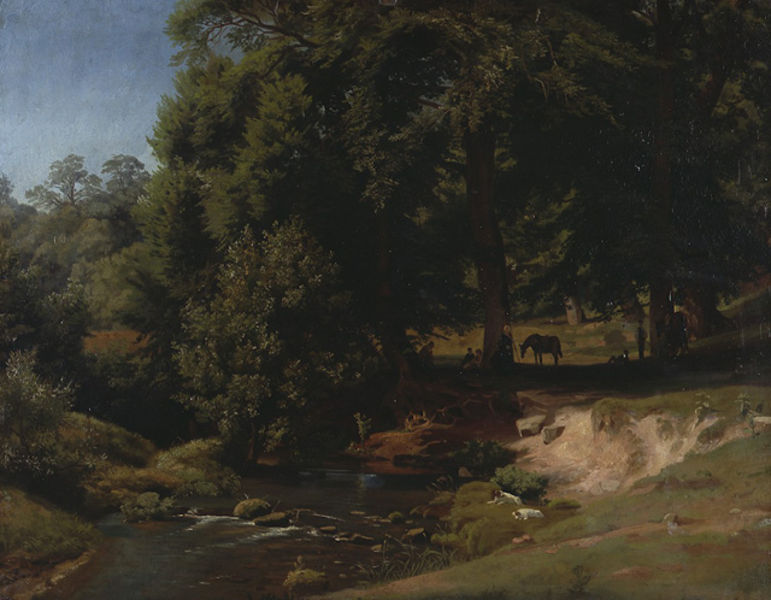
Titel: An der Alb I (mit rastenden Reitern)
Künstler: Johann Wilhelm Schirmer
Standort: Karlsruhe
Institution: Staatliche Kunsthalle Karlsruhe
Schlagwörter: blue, men, oil, people, red, white, women, afternoon, figures, green, group, painting, sit, sitting, woman, yellow, brown, plant, wood, cliff, horses, man, rock, rocks, sky, stone, tree, field, hills, lake, landscape, nature, sand, shore, water, sun, trees, village, brook, forest, grass, light, peaceful, river, stream, bushes, plants, shadow, realism, animals, dog, dogs, birds, romantic, romanticism, couple, wet, scene, love, corot, dirt, outside, sunny, day, human, männer, leaves, pastoral, trunk, photographic, family, bend, silouette, fluss, animal, bush, horse, pond, river bank, staffage, branches, shrub, leaf, outdoors, steam, lying, resting, shade, shadows, canvas, paint, leave, shrubs, graze, bank, humans, land, waterfall, landschaft, stones, hors, standing, fox, rest, break, woods, date, countryside, picnic, banks, riverside, relax, relaz, foliage, ride, idyll, picknick, rapids, ripples, rider, idyllic, serene, scenery, hunting, sex, hunt, creek, eighteenth century, rousseau, snad, laying, rustic, sitiing, quiet, threes, treee, ranch, rivr, rivers, daytime, deciduous, dwell, hunting scene, arcadien, idle, brooke, stepping stones, spaniel, living hood